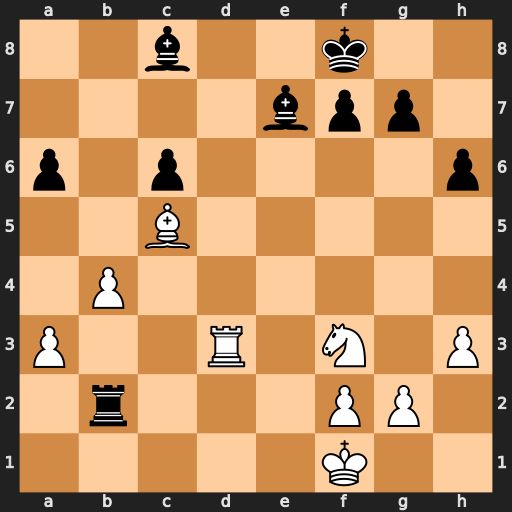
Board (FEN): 2b2k2/4bpp1/p1p4p/2B5/1P6/P2R1N1P/1r3PP1/5K2
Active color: w
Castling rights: -
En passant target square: -
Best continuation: Rd8#